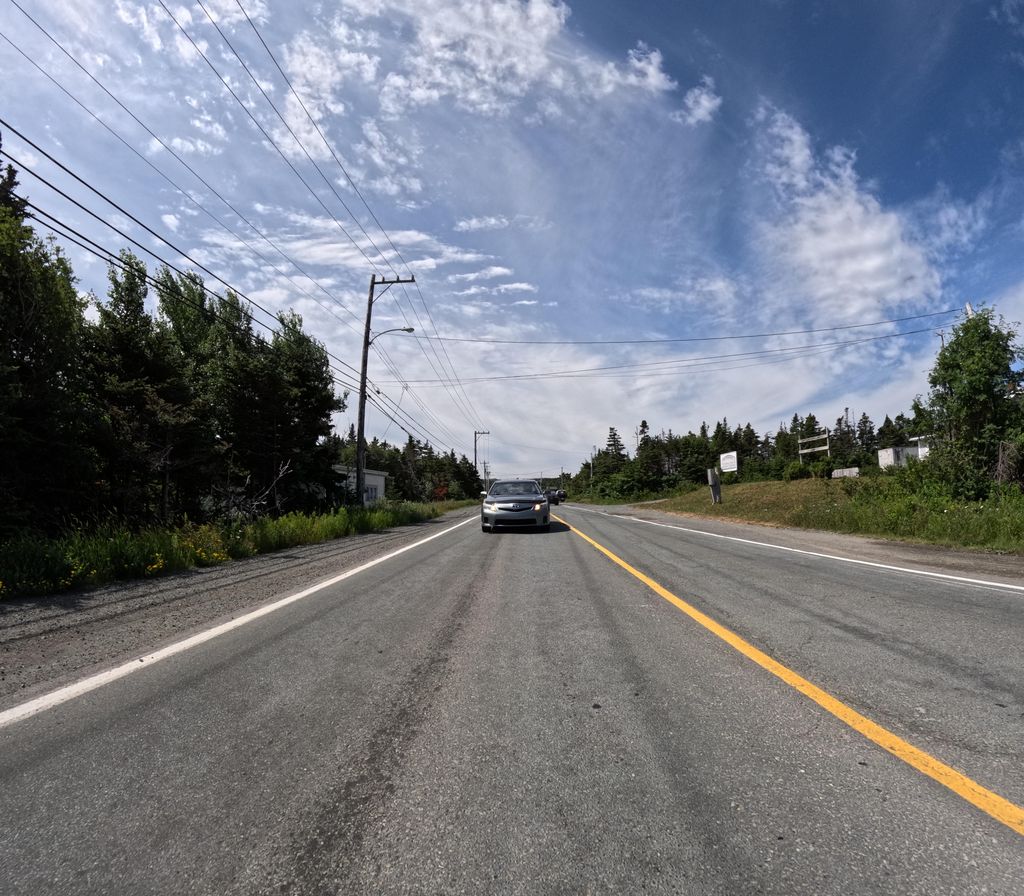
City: st_johns